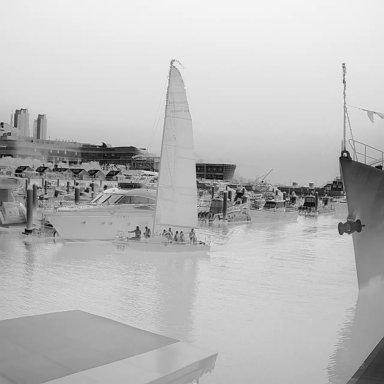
There are four canoes in the infrared image.